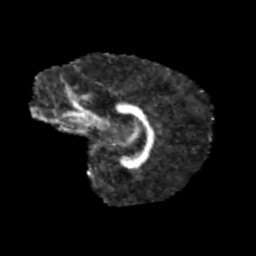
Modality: FA
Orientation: sagittal
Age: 9
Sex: female
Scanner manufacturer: siemens
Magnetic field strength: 3 T
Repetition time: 3.8 s
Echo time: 0.07 s